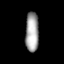
Tissue: prostate
Cell type: Fibroblasts
Senescence score: 0.7661
Nuclear area (px): 516
Mean DAPI intensity: 163.703